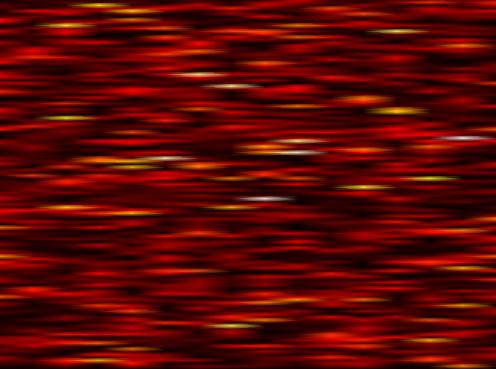
Label: FOFDM